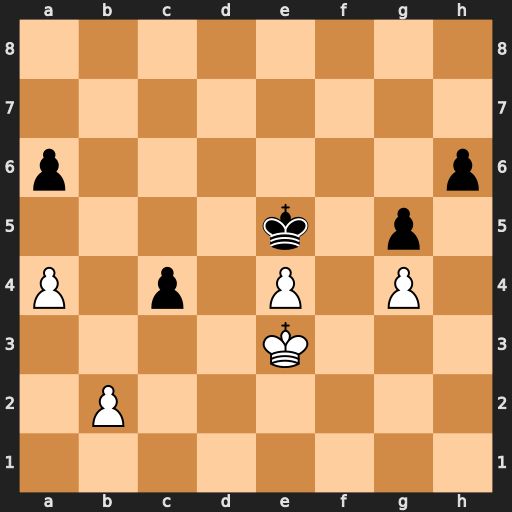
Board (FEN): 8/8/p6p/4k1p1/P1p1P1P1/4K3/1P6/8
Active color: w
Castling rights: -
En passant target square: -
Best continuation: a5 Ke6 Kd4 h5 gxh5